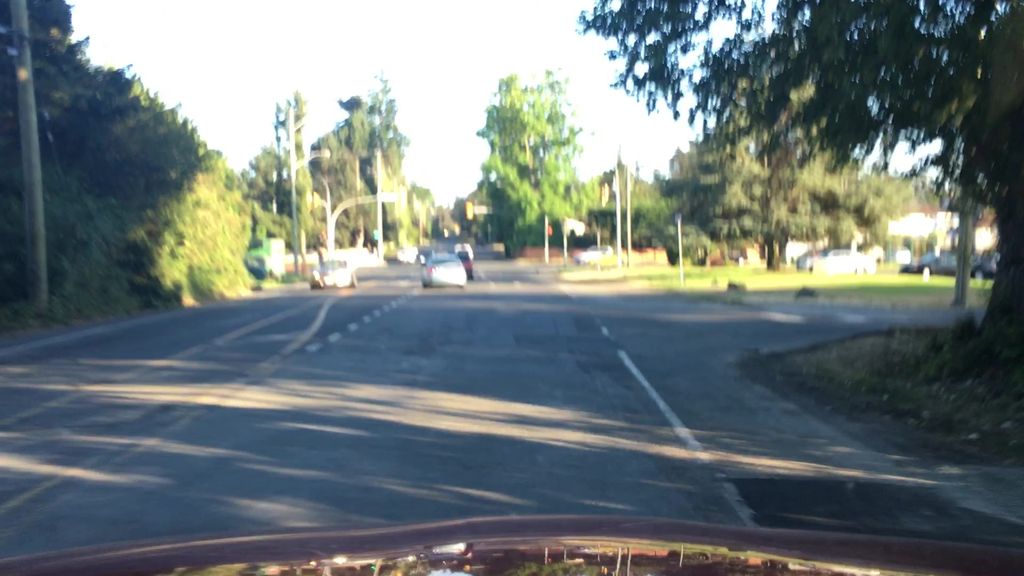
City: victoria